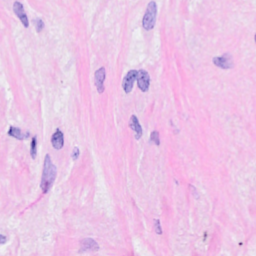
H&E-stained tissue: Breast